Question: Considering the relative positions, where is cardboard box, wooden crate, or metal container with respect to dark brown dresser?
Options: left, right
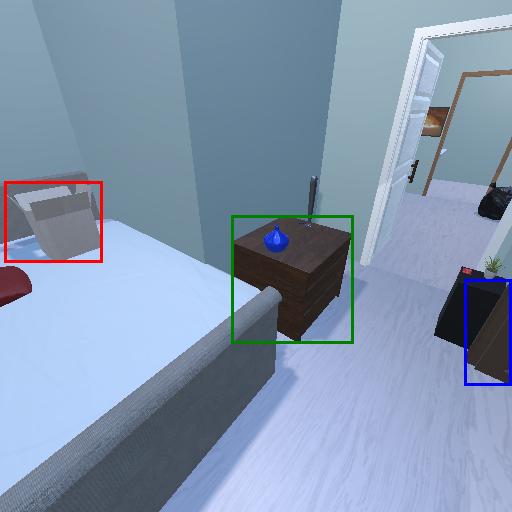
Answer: left